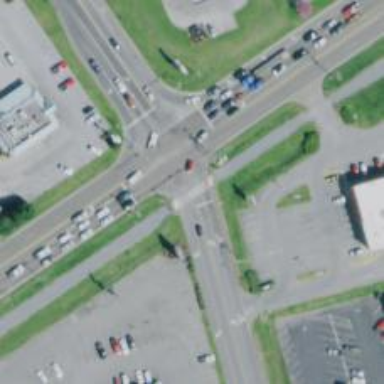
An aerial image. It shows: Marked road crossing.